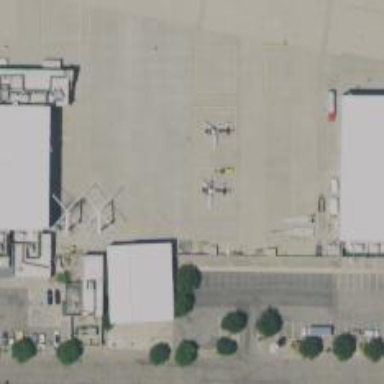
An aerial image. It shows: Image showing helipad at airport.